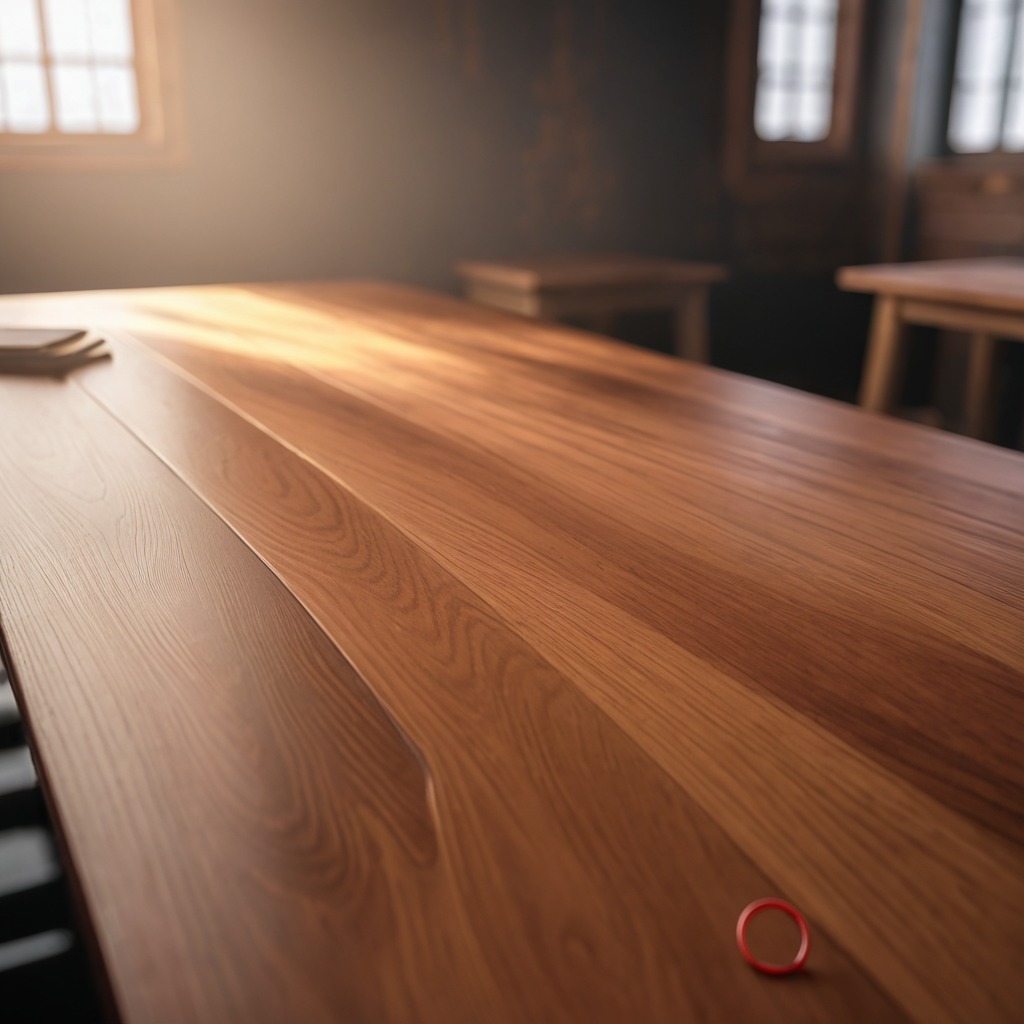
A rubber O-ring is lying on a wooden table in a carpentry studio.